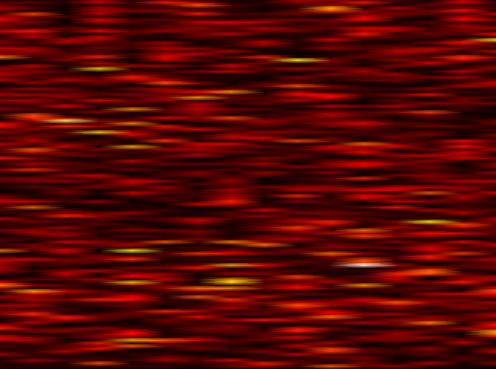
Label: FOFDM